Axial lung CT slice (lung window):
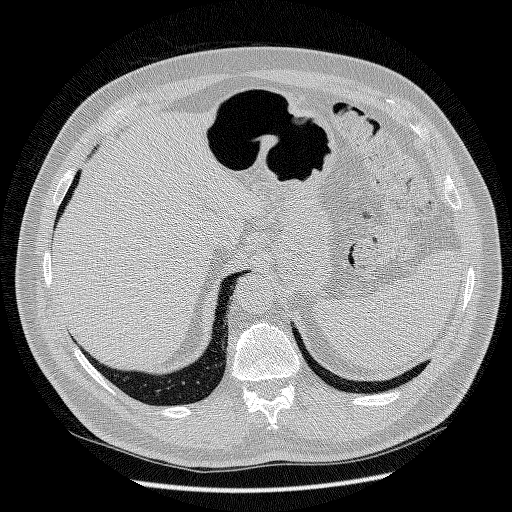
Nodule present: no